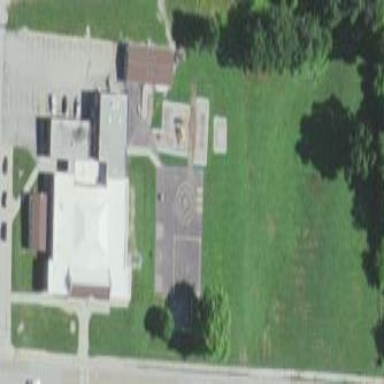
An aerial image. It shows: School.